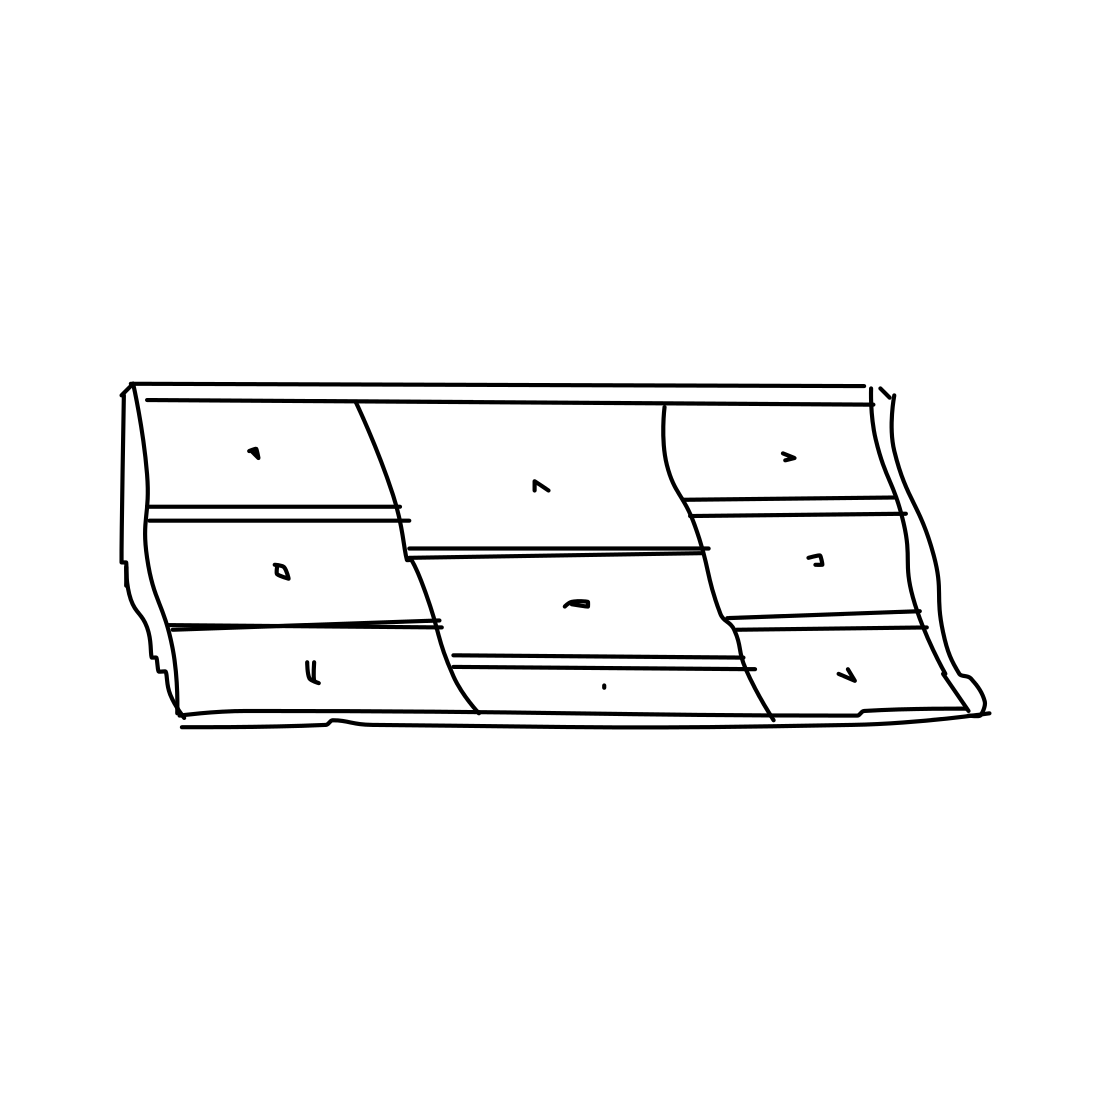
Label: cabinet